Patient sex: M
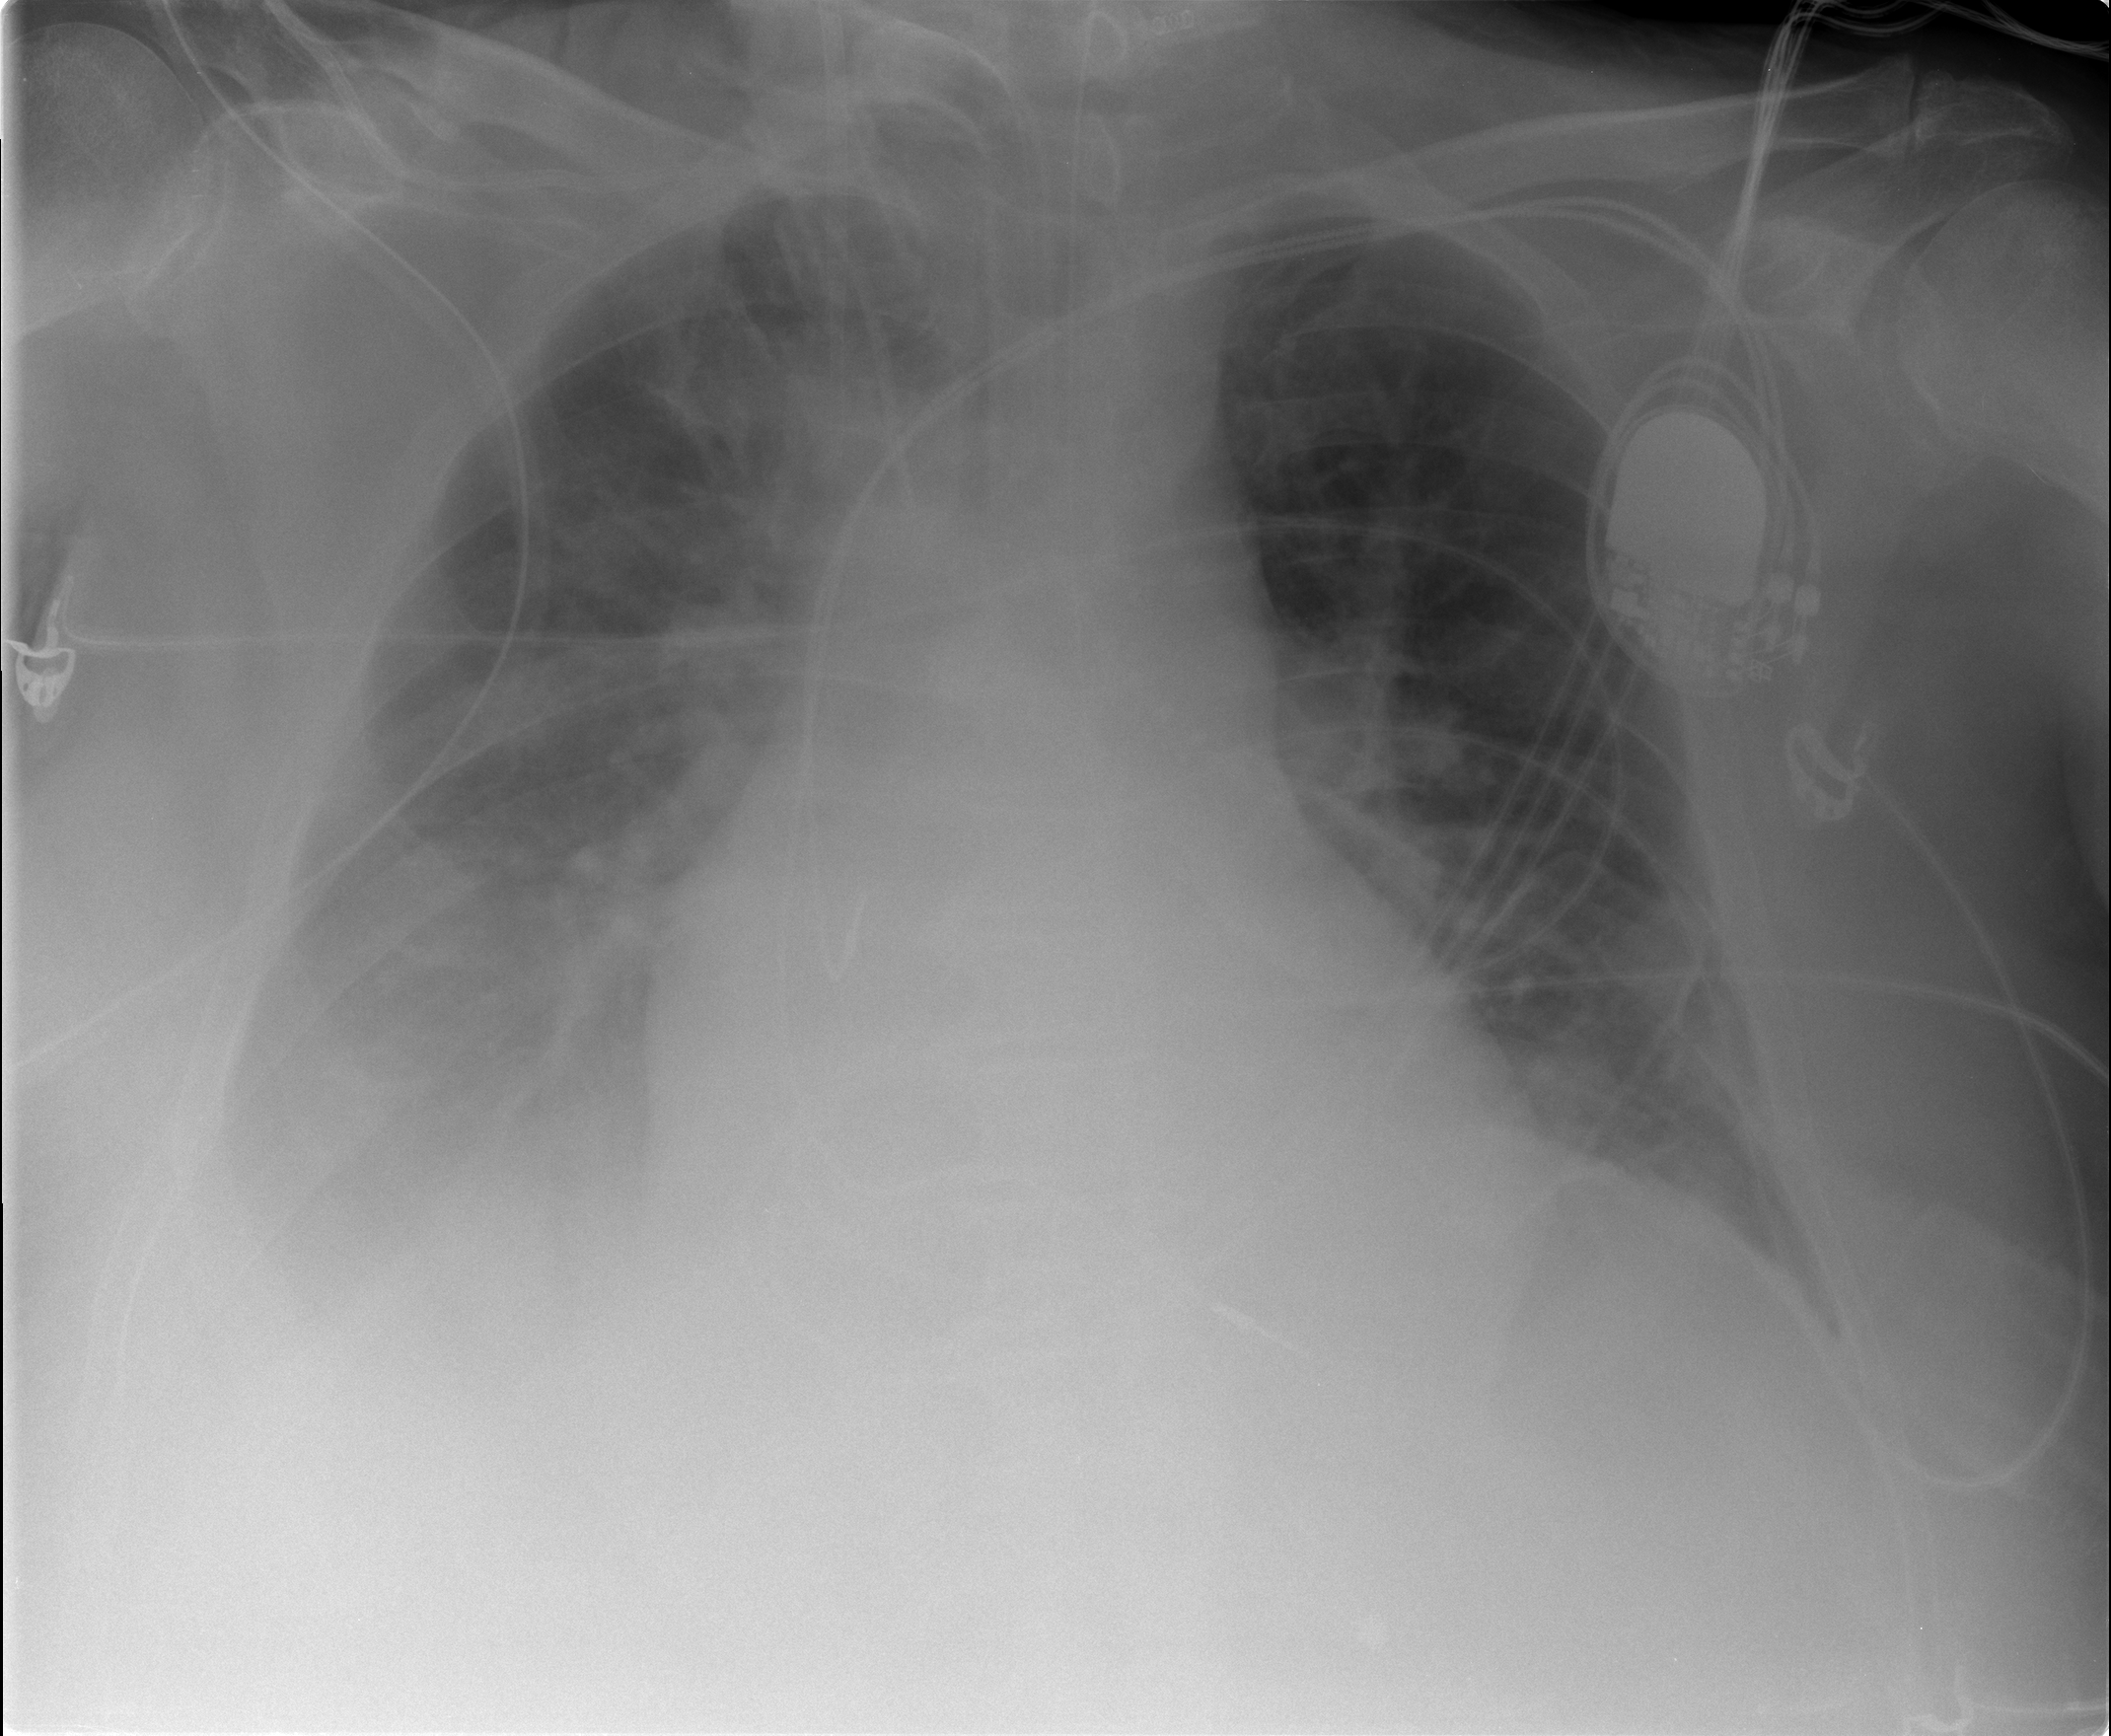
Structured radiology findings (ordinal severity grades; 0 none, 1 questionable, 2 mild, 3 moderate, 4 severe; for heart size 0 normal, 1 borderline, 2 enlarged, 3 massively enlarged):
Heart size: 2
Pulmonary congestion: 2
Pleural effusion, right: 2
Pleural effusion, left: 0
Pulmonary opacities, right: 2
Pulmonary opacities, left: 0
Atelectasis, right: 2
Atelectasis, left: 2